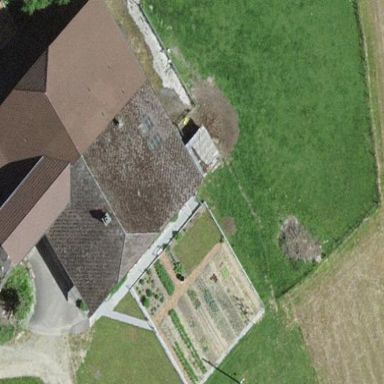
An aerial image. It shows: Farm building.